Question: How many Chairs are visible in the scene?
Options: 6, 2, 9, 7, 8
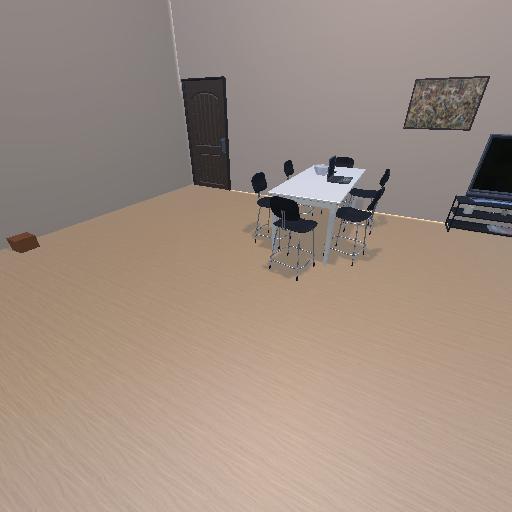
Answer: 6